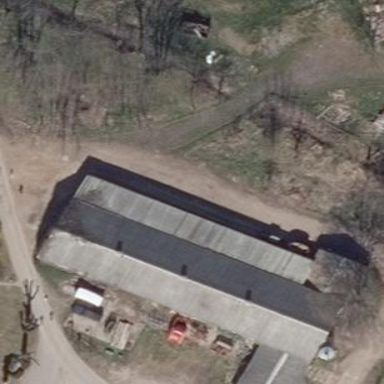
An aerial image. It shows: Farmyard area.